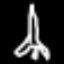
Label: The Eiffel Tower